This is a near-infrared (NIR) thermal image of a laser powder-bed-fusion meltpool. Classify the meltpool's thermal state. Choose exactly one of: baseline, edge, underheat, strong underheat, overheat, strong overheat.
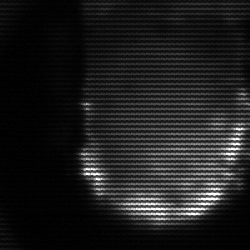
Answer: baseline